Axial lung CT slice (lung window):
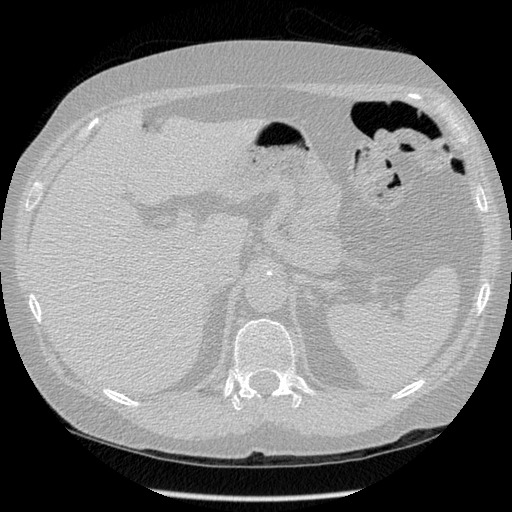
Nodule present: no